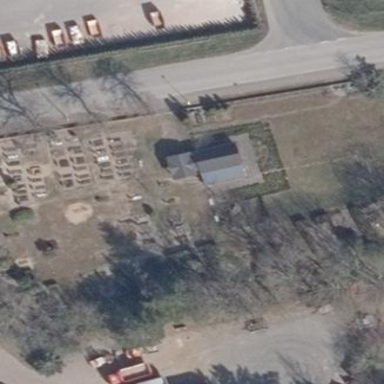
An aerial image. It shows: Cemetery.